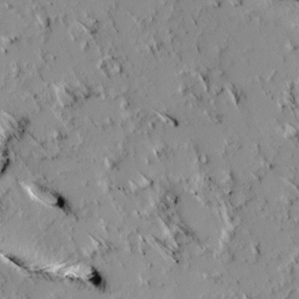
Label: non_frost